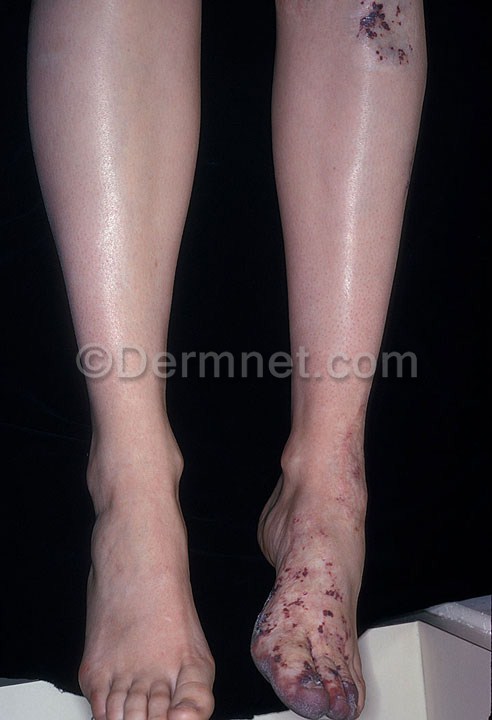
Disease: Vascular Tumors